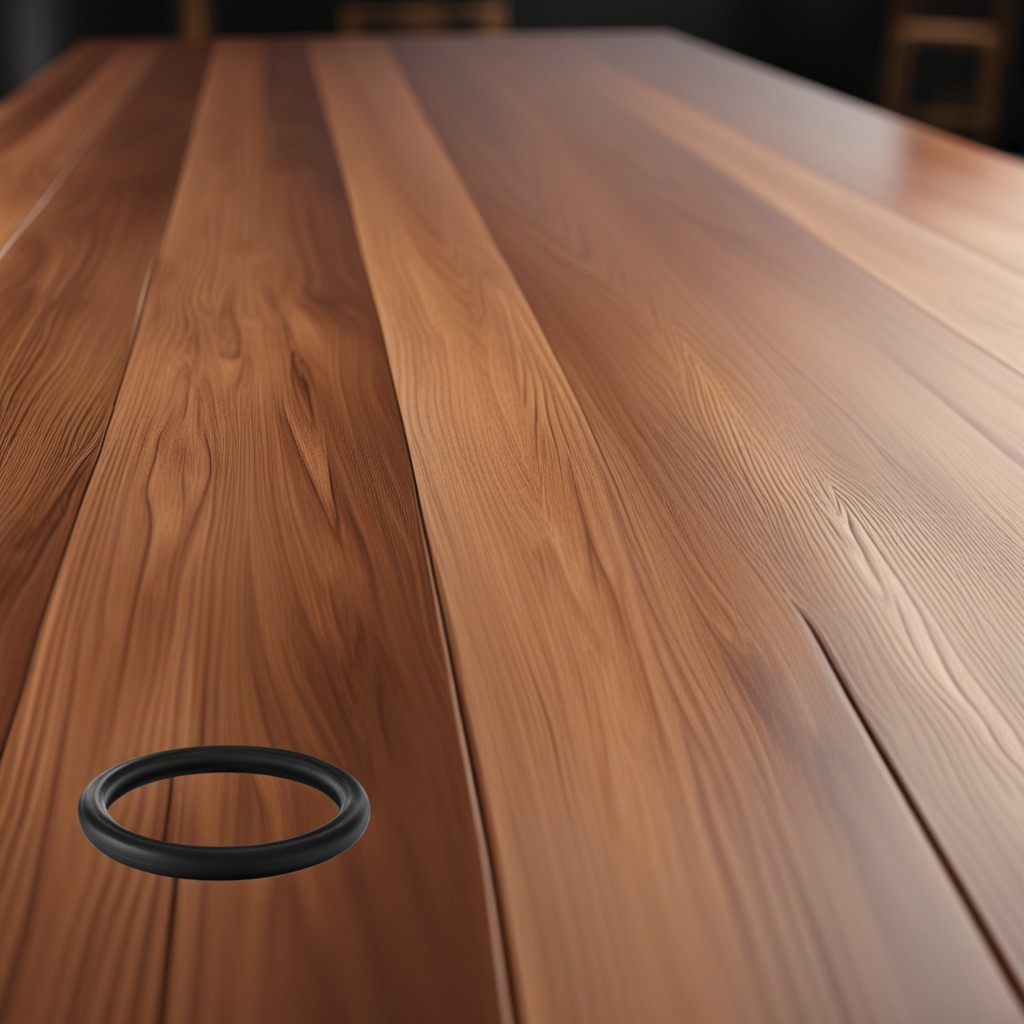
A rubber O-ring is lying on a wooden table in a carpentry studio rich wood textures side lighting.